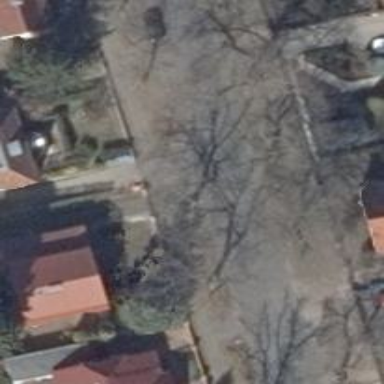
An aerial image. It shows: Sidewalk along the footway.